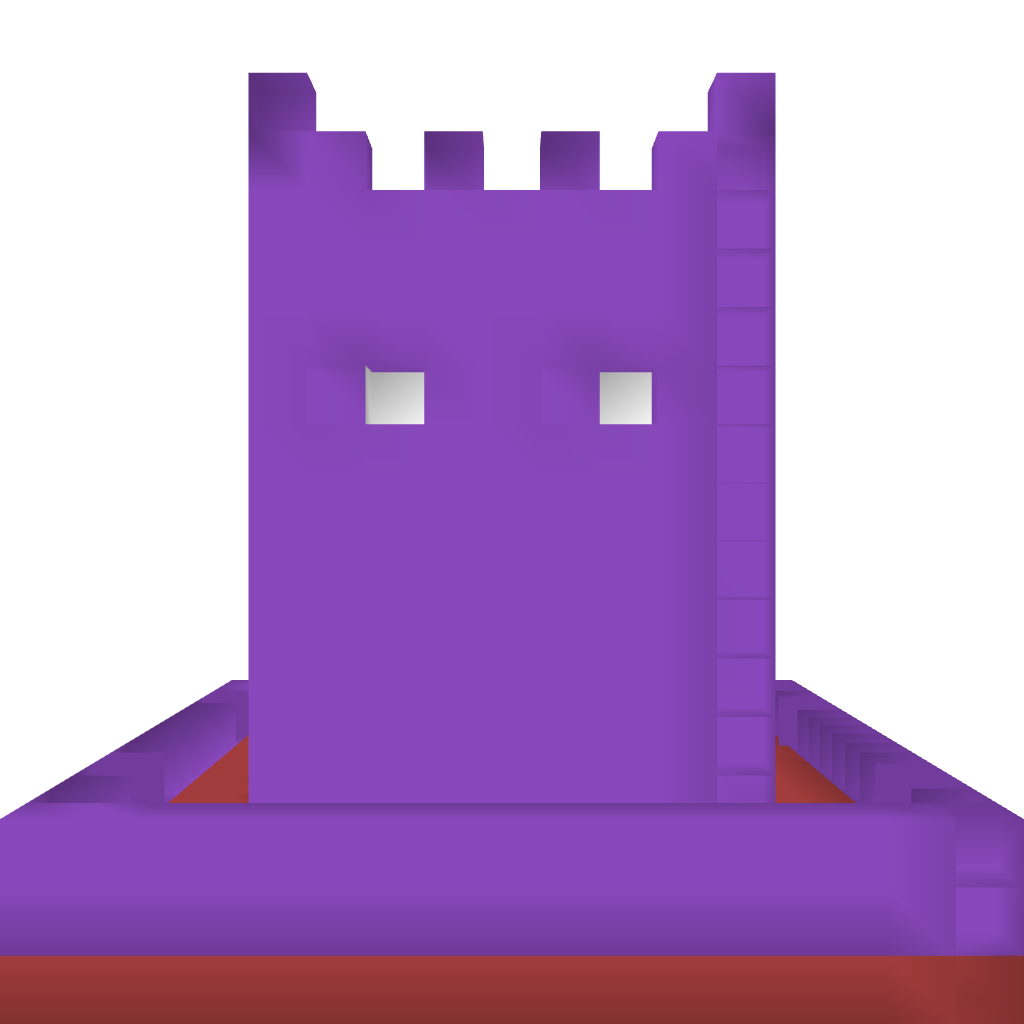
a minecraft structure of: PvPTower: Obsidian good quality